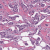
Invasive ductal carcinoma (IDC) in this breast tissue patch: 1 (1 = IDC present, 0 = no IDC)